Question: I have DIVs with some text and a button in them. I need to:
- -
Here is an image of what I want it to look like:

The code I have:
HTML:
'''
<div class="table">
<div class="cell">
<p>Some text</p>
<a type="button" class="btn" href="#">Button</a>
</div>
<div class="cell">
<p>The big one text</p>
<a type="button" class="btn" href="#">Button</a>
</div>
<div class="cell">
<p>Some small text</p>
<a type="button" class="btn" href="#">Button</a>
</div>
</div>
'''
CSS:
'''
.table {
display: table;
}
.cell {
float: none;
display: table-cell;
height: auto;
}
.cell .btn {
vertical-align: bottom;
}
'''
Any ideas how to do this?
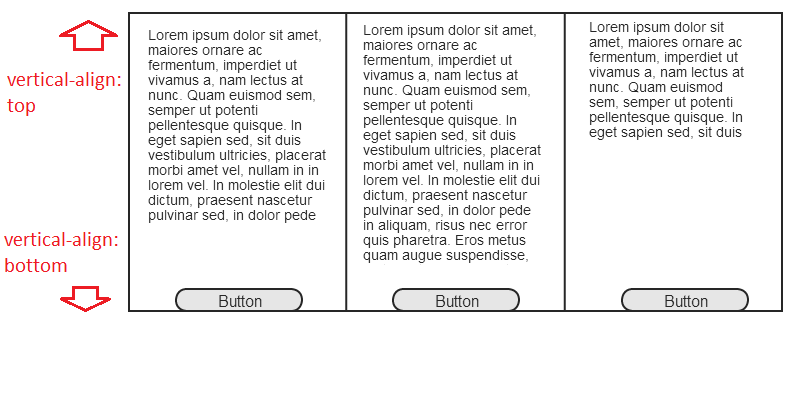
Answer: '''
.table {
display: table;
}
.cell {
display: table-cell;
height: auto;
border:1px solid black;
padding-bottom:40px;
position:relative;
}
.cell .btn {
vertical-align: bottom;
position:absolute;
bottom:0px;
}
'''
<URL>
try this. adjust the padding according to your button height